Interaction volume radius: 10 \u00c5
Interaction volume height: 25 \u00c5
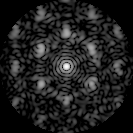
Disorder parameter: 0.5841